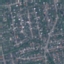
Label: Residential